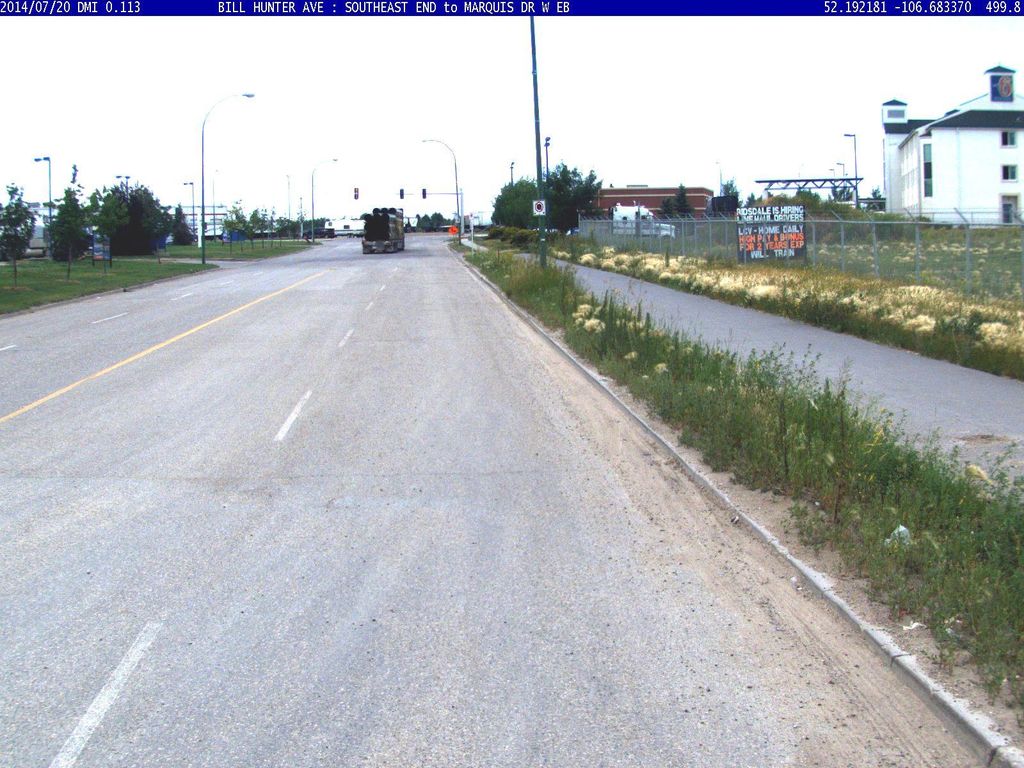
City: saskatoon